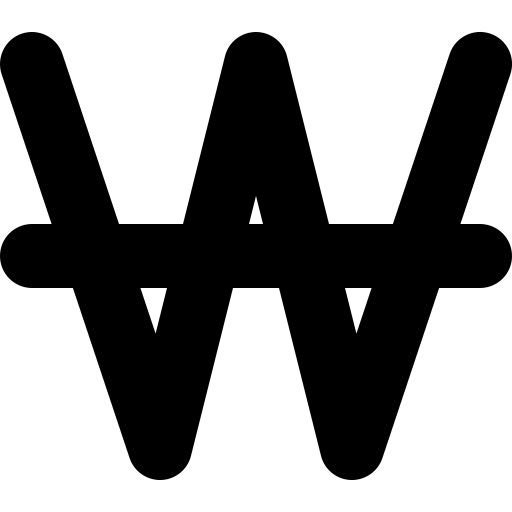
Tags: icon, FontAwesome, fa-icon, solid, won, sign